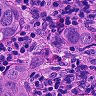
Metastatic tissue present: yes